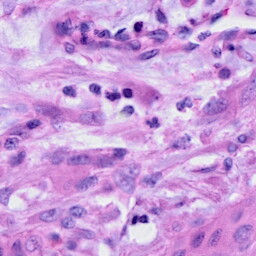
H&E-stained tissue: Cervix